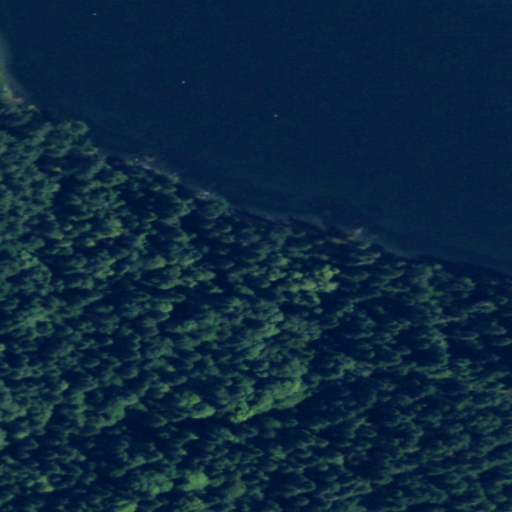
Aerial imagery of beach in Washington named Pelican Beach containing evergreen forest, open water, mixed forest, herbaceous wetlands, and woody wetlands